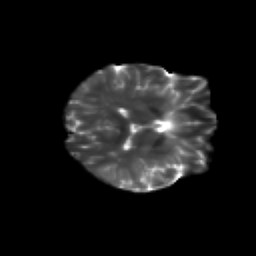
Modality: T2w
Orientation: axial
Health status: healthy
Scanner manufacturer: siemens
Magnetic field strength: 3 T
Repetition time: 10 s
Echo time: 0.092 s